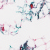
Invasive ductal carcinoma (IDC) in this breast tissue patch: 0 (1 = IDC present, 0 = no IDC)